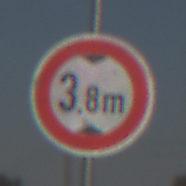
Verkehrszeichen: TatsaechlicheHoehe
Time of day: MorningAfternoon
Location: Outdoor (Special)
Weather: Clear
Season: NotSpecified
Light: Natural